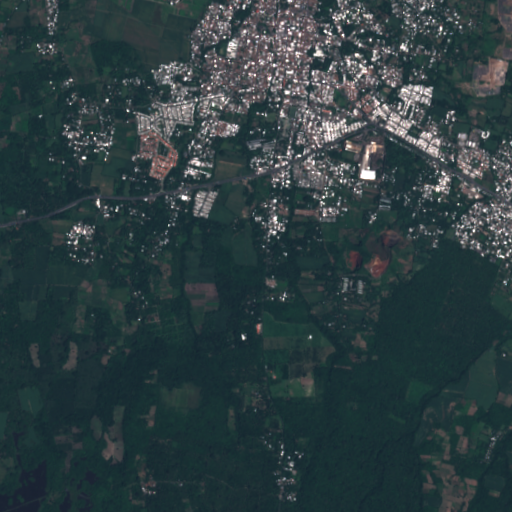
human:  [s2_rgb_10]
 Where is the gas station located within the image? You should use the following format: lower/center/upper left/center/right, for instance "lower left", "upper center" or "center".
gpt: The gas station is located in the upper center of the image.
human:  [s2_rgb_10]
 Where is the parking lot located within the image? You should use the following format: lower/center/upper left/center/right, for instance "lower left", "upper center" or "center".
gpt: The parking lot is located in the upper right of the image.
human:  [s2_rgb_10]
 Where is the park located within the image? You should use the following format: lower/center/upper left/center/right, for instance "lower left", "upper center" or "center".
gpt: There is no park in the image.